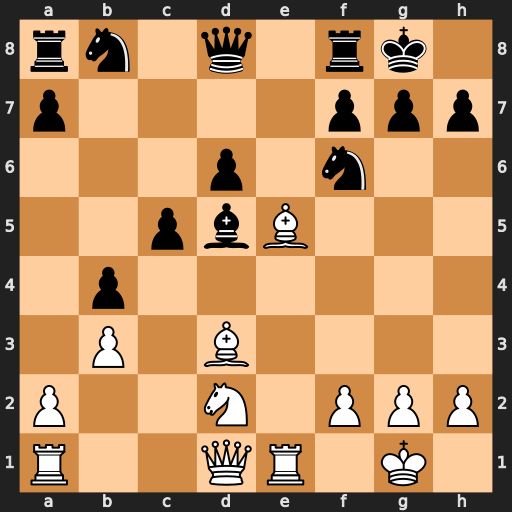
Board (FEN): rn1q1rk1/p4ppp/3p1n2/2pbB3/1p6/1P1B4/P2N1PPP/R2QR1K1
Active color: w
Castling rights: -
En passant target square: -
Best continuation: Bxf6 Qxf6 Qh5 Qh6 Qxd5